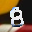
Label: 8